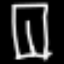
Label: pants